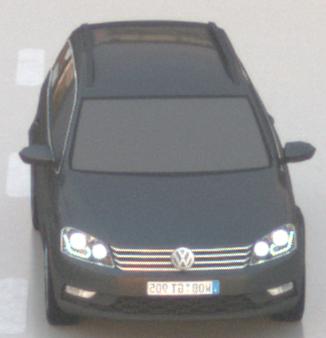
Make: VW
Model: Passat Alltrack 1.8 TSI
Detailed model: Passat (B7) Alltrack
Model produced from: 2012/03
Model produced until: 2013/06
Doors: 5
Color: gray
Road condition: wet road
Daytime: sunrise or sunset
Contrast: medium contrast